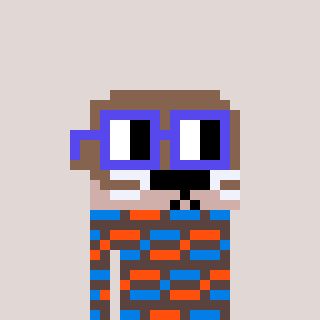
a pixel art character with square blue glasses, a otter-shaped head and a darkbrown-colored body on a warm background